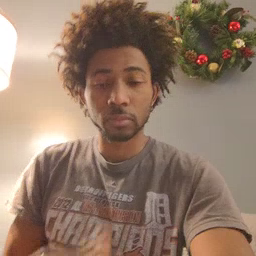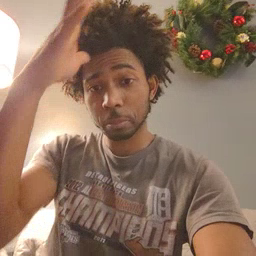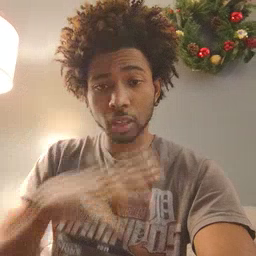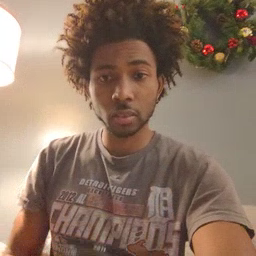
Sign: man